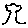
Label: tree